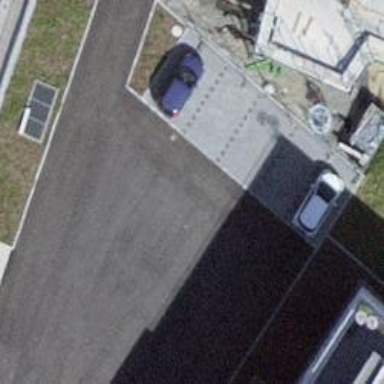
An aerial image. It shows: Asphalt road in living street.